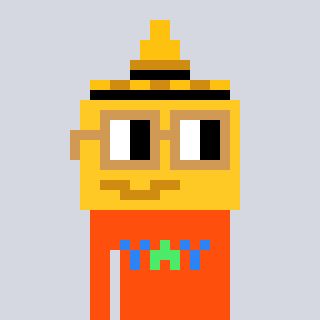
a pixel art character with square brown glasses, a mustard-shaped head and a orange-colored body on a cool background